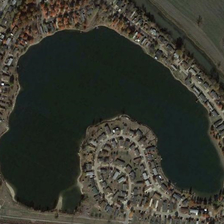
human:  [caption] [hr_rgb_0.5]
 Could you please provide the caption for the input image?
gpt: around the big pond is a white circle .

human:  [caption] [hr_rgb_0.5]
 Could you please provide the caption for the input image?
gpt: many buildings are around an irregular green pond .

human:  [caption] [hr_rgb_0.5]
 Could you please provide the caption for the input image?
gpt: many buildings are around an irregular green pond .

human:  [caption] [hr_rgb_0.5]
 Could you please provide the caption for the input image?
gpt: a large pond is surrounded by yellow green trees .

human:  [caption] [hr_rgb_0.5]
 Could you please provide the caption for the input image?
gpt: a large pond is surrounded by yellow green trees .